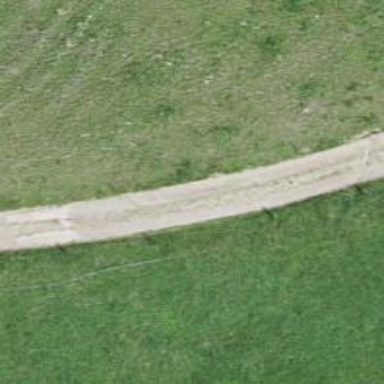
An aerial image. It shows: Gravel track with tracktype classified as grade5.